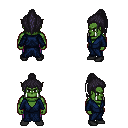
a pixel art fantasy rpg character, male body template, orc, green skin, blue robe, magenta pants, raven long topknot hairstyle, black shoes, four views (front, back, left, right), 2x2 character sprite sheet, small pixel art, hard edges, no anti-aliasing